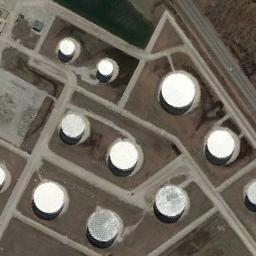
Label: storage tanks